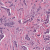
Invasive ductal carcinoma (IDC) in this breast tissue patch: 1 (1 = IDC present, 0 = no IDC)